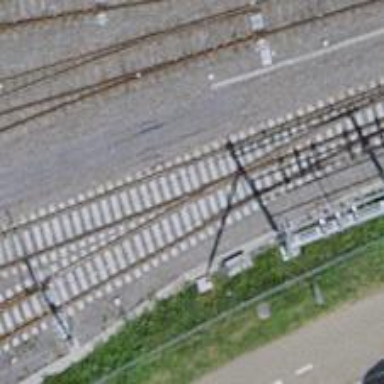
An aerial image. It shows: Railway yard with electrified tracks and single track.